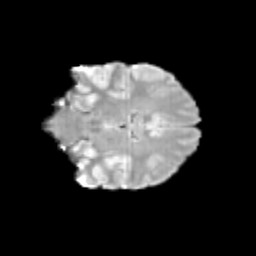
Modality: T2w
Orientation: coronal
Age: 12
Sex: female
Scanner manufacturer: siemens
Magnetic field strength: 3 T
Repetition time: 3.8 s
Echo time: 0.07 s